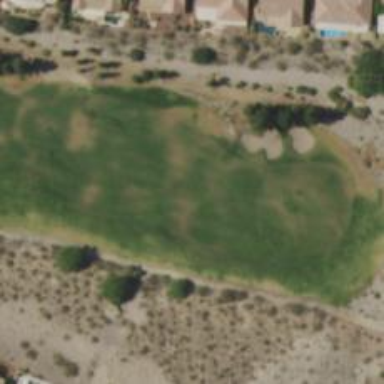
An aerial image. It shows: Golf hole.